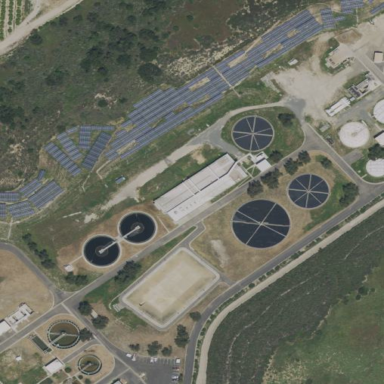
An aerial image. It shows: Wastewater plant.